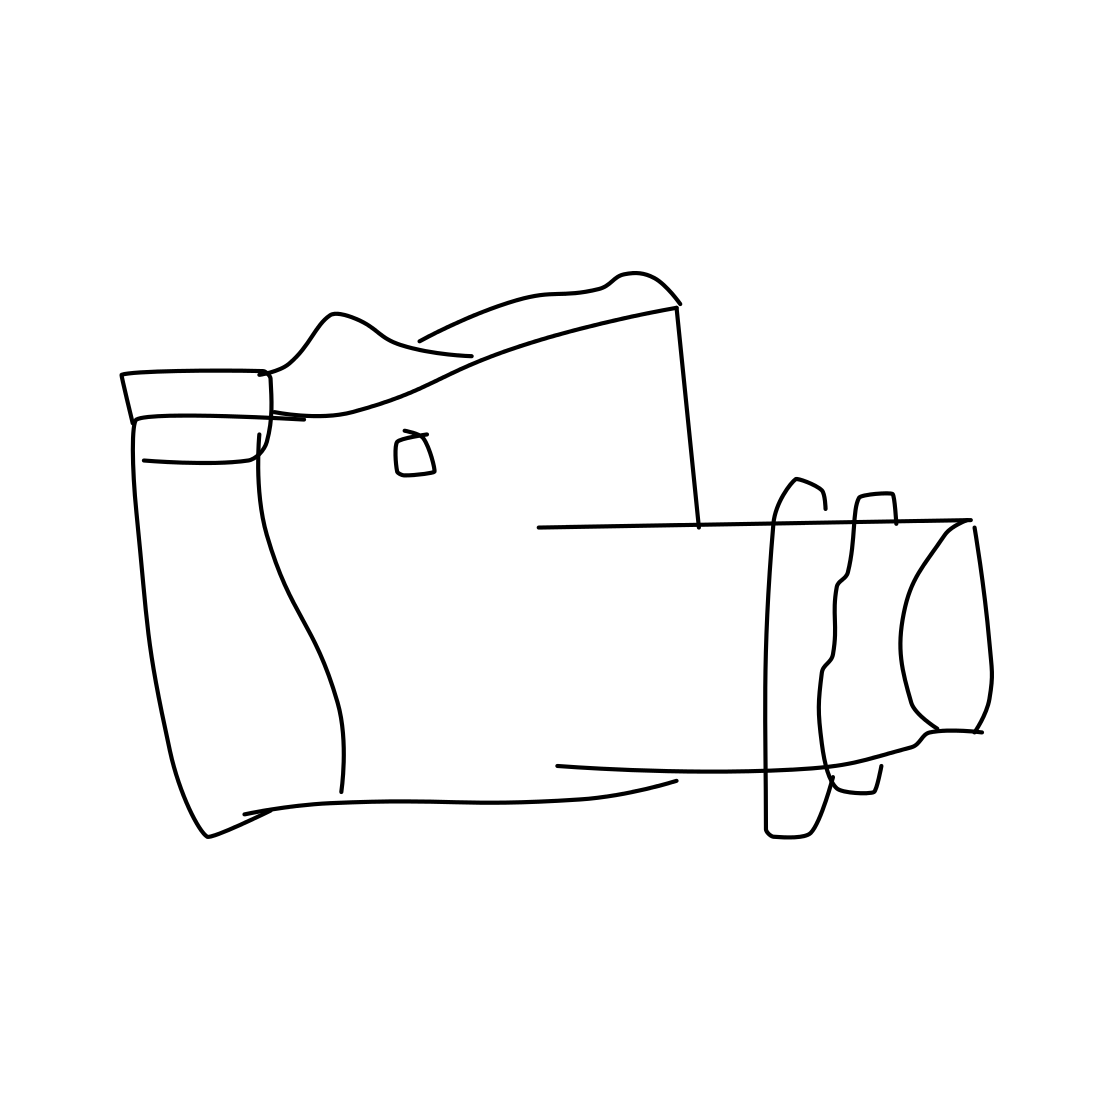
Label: camera